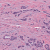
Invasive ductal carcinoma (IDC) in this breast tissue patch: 1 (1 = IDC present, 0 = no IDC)